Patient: sex M, age 58
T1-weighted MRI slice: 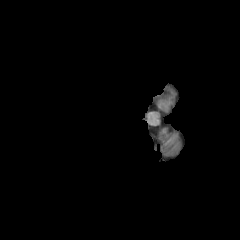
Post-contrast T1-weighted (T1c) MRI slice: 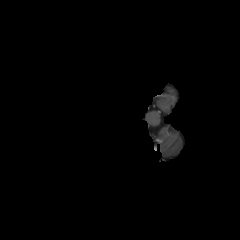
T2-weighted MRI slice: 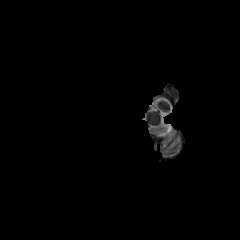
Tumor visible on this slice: no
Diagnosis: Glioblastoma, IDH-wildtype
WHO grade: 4